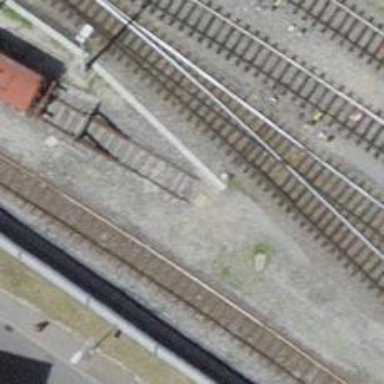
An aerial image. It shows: Disused railway yard with one track.